You are looking at a signal-to-image encoding: consecutive vibration samples arranged as the rows of a grayscale square. Classify the bearing condition as one of: normal, inner_race, outer_race, ball.
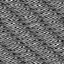
Answer: outer_race